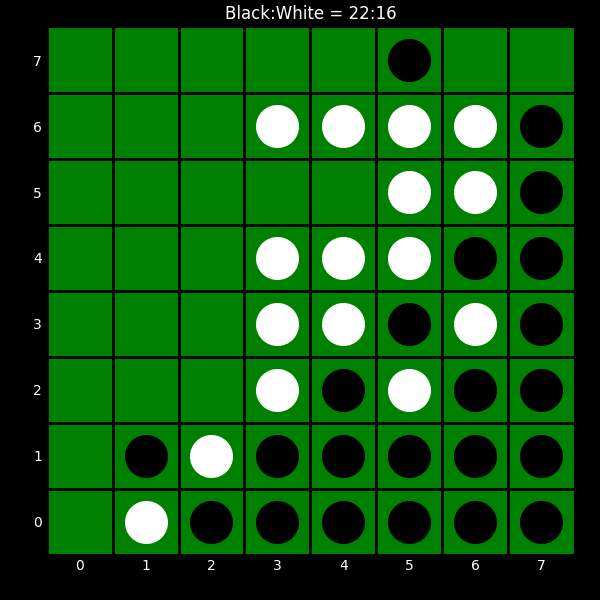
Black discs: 22
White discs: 16